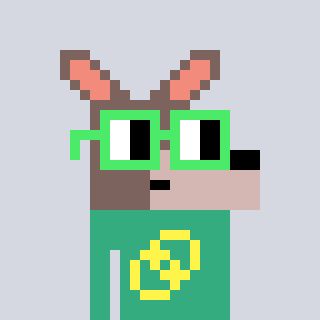
a pixel art character with square light green glasses, a kangaroo-shaped head and a teal-colored body on a cool background